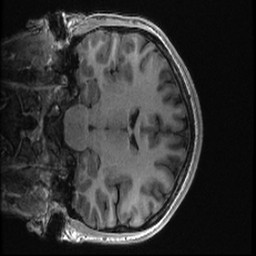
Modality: T1w
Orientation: coronal